Field crop: tomato
Growth stage: 1
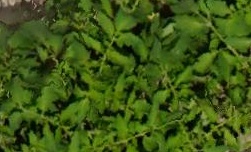
Species: tomato